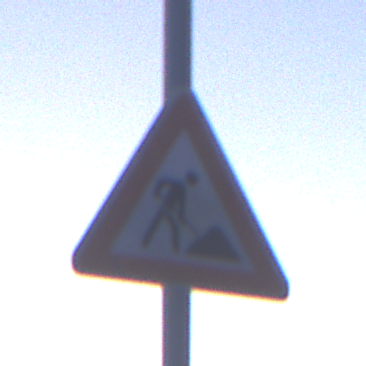
Verkehrszeichen: Arbeitsstelle
Umgebung: Outdoor, Nature
Tageszeit: SunriseSunset
Wetter: Clear
Licht: Natural
Jahreszeit: NotSpecified
Kontrast: LowContrast